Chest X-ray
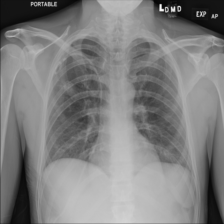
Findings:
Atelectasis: negative
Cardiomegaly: negative
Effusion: negative
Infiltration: negative
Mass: negative
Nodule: negative
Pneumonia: negative
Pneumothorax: negative
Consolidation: negative
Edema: negative
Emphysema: negative
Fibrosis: negative
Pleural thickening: negative
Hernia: negative